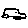
Label: car